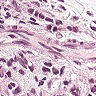
Metastatic tissue present: yes